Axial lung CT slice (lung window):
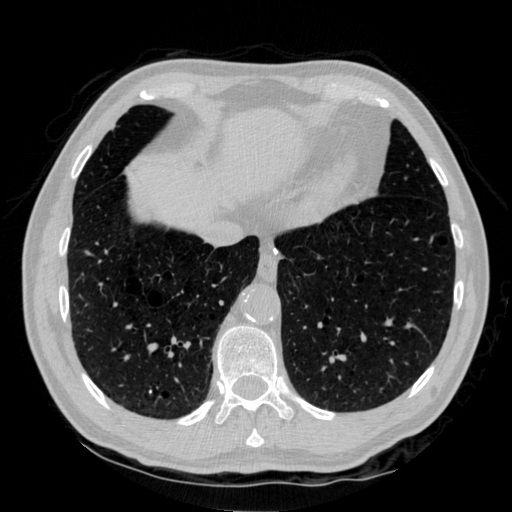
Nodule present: yes
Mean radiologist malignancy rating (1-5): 1